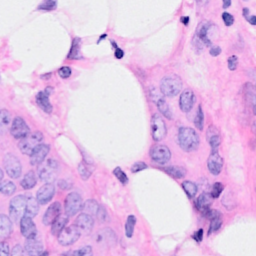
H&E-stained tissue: Breast